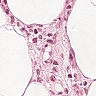
Metastatic tissue present: no